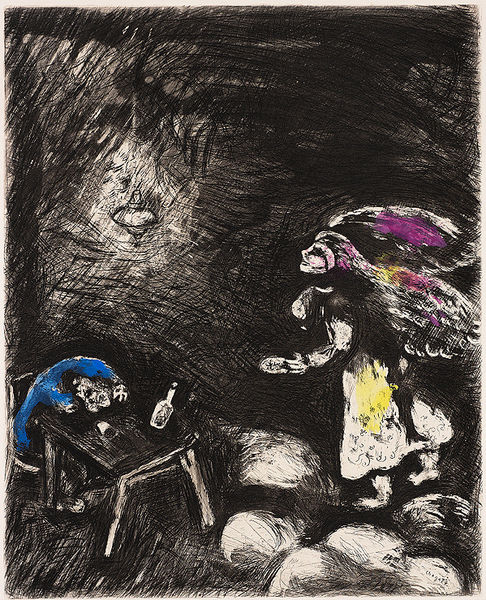
Titel: Motif from Jean de La Fontaine's Fables, Motif from Jean de La Fontaine's Fables
Künstler: Marc Chagall
Standort: Amherst (Massachusetts, USA)
Institution: Mead Art Museum, Amherst College
Schlagwörter: blue, chair, fight, lamp, red, black, dark, face, hair, interior, room, sitting, table, wall, woman, yellow, print, hand, licht, wood, angel, man, rock, rocks, head, death, feet, light, night, drawing, purple, etching, sketch, glass, lines, bottle, home, schatten, rough, chagall, colour, drunk, drink, engel, drinking, zeichnung, kreide, flasche, object, alkohol, owman, tagble, haad, winges